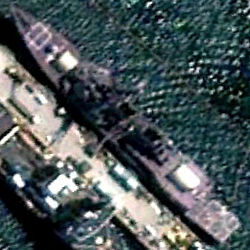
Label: destroyer